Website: walmart
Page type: orders-overview
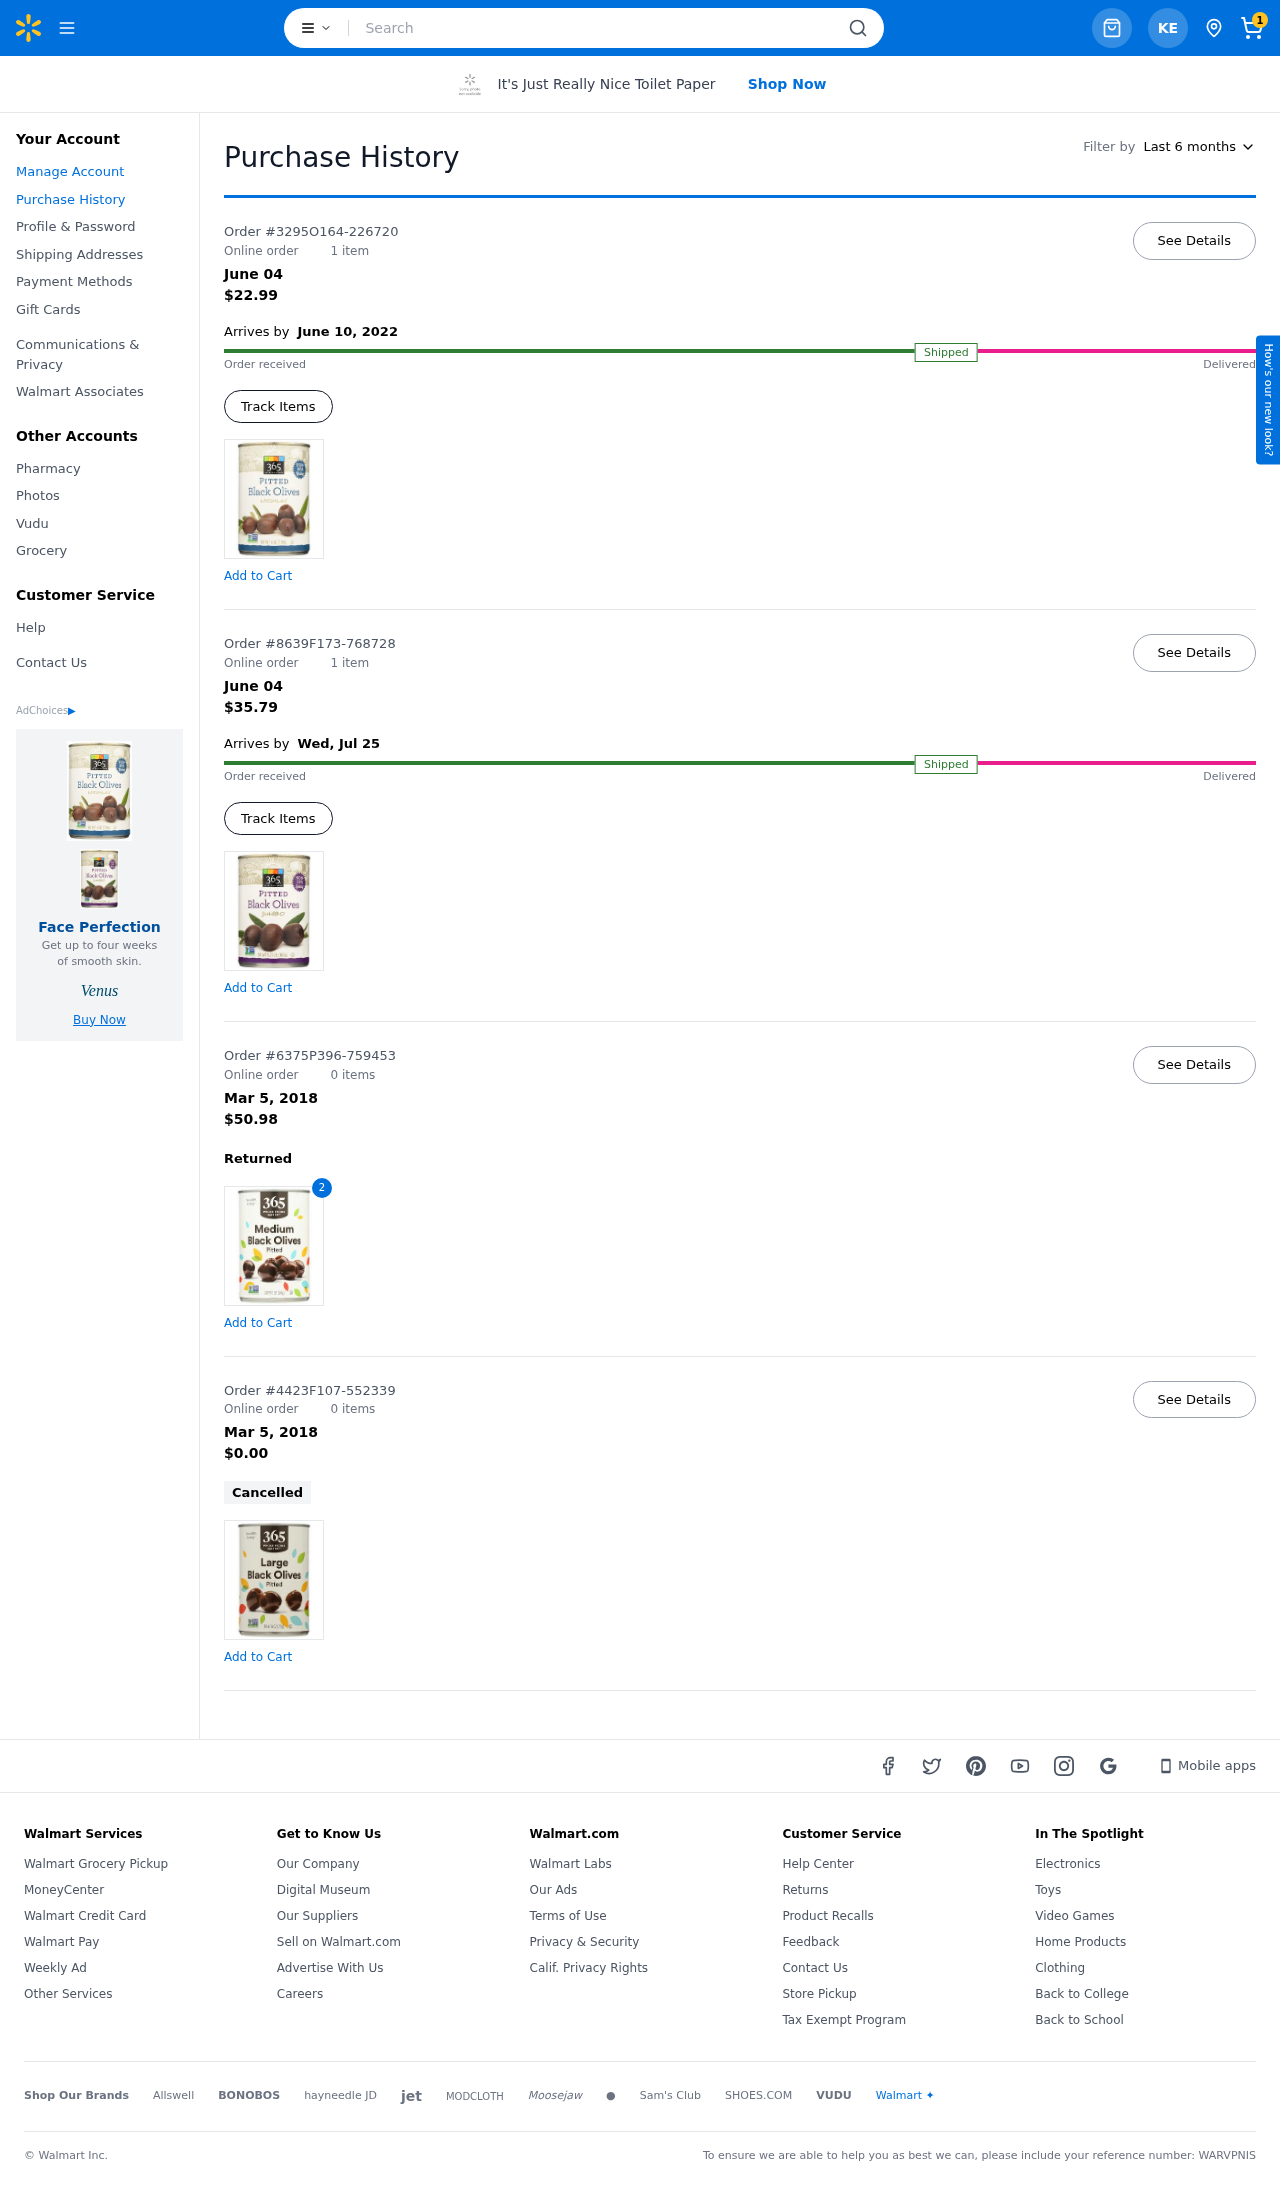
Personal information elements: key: PII_INITIALS
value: KE
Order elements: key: ORDER_NUM_ITEMS
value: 1
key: ORDER1_ID
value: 3295O164-226720
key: ORDER1_NUM_ITEMS
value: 1 item
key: ORDER1_DATE
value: June 04
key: ORDER1_TOTAL
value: $22.99
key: ORDER1_DELIVERY_DATE
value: June 10, 2022
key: ORDER2_ID
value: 8639F173-768728
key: ORDER2_NUM_ITEMS
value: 1 item
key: ORDER2_DATE
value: June 04
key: ORDER2_TOTAL
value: $35.79
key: ORDER2_DELIVERY_DATE
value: Wed, Jul 25
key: ORDER3_ID
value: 6375P396-759453
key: ORDER3_NUM_ITEMS
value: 0 items
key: ORDER3_DATE
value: Mar 5, 2018
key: ORDER3_TOTAL
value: $50.98
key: ORDER3_ITEM_QTY
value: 2
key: ORDER4_ID
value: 4423F107-552339
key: ORDER4_NUM_ITEMS
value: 0 items
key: ORDER4_DATE
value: Mar 5, 2018
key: ORDER4_TOTAL
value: $0.00
Search elements: key: HEADER_SEARCH
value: Search